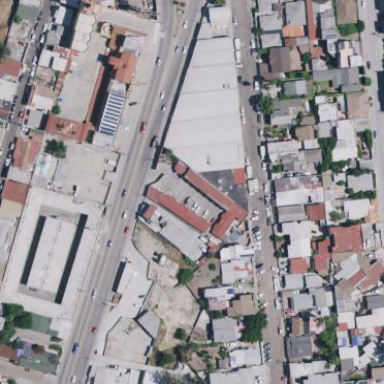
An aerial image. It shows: Building that is motel.